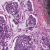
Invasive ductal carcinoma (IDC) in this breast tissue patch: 1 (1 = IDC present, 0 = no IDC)